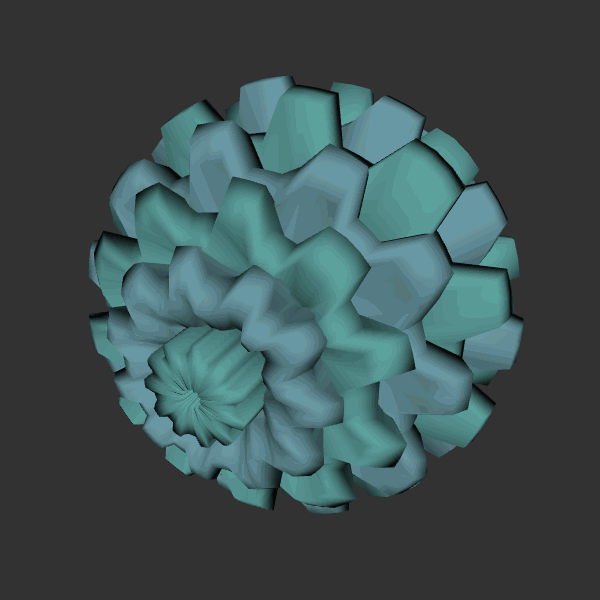
Background: dark